Interaction volume radius: 5 \u00c5
Interaction volume height: 10 \u00c5
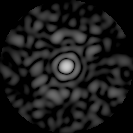
Disorder parameter: 0.8129